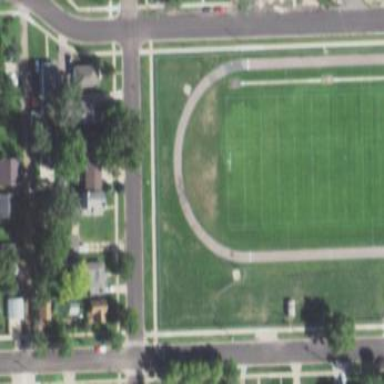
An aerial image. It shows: American football pitch for leisure and sport activities.